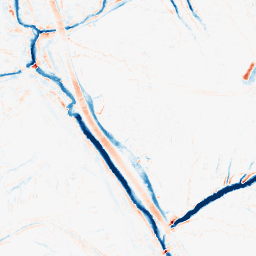
Category: morphological
Decomposition family: tophat_combined
Decomposition parameters: size: 5
Upsampling method: sinc_hamming
Upsampling parameters: scale: 4
kernel_size: 8
Upsampling scale: 4